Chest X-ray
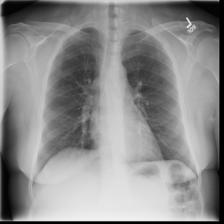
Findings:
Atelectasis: negative
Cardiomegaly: negative
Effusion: negative
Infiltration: negative
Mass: negative
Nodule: negative
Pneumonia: negative
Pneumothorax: negative
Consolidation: negative
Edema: negative
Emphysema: negative
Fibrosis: negative
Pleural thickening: negative
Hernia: negative